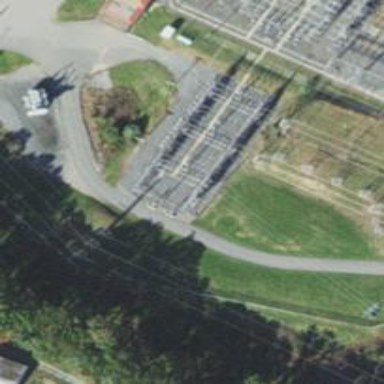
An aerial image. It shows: Switch used for power control.